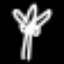
Label: palm tree